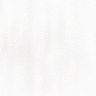
Metastatic tissue present: no